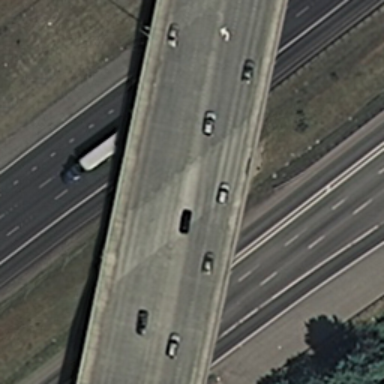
An overpass go across the roads diagonally .